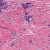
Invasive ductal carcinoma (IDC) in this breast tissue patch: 1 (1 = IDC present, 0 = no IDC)